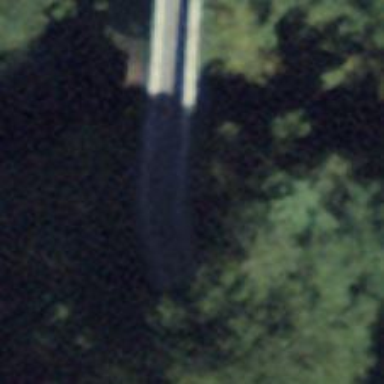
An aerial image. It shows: Path on arch bridge.